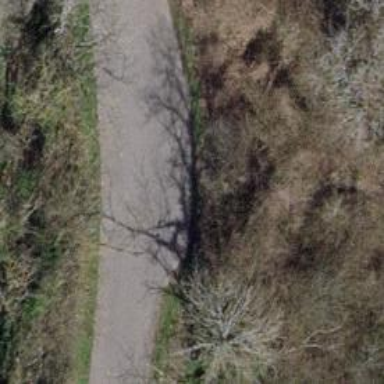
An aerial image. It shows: Passing place on the road.